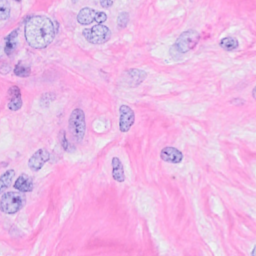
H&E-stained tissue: Breast